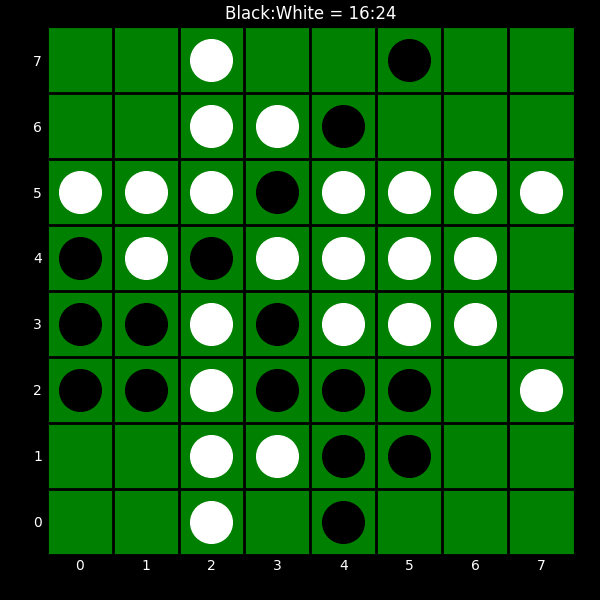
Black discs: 16
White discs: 24